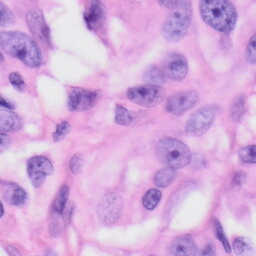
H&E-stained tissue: Skin